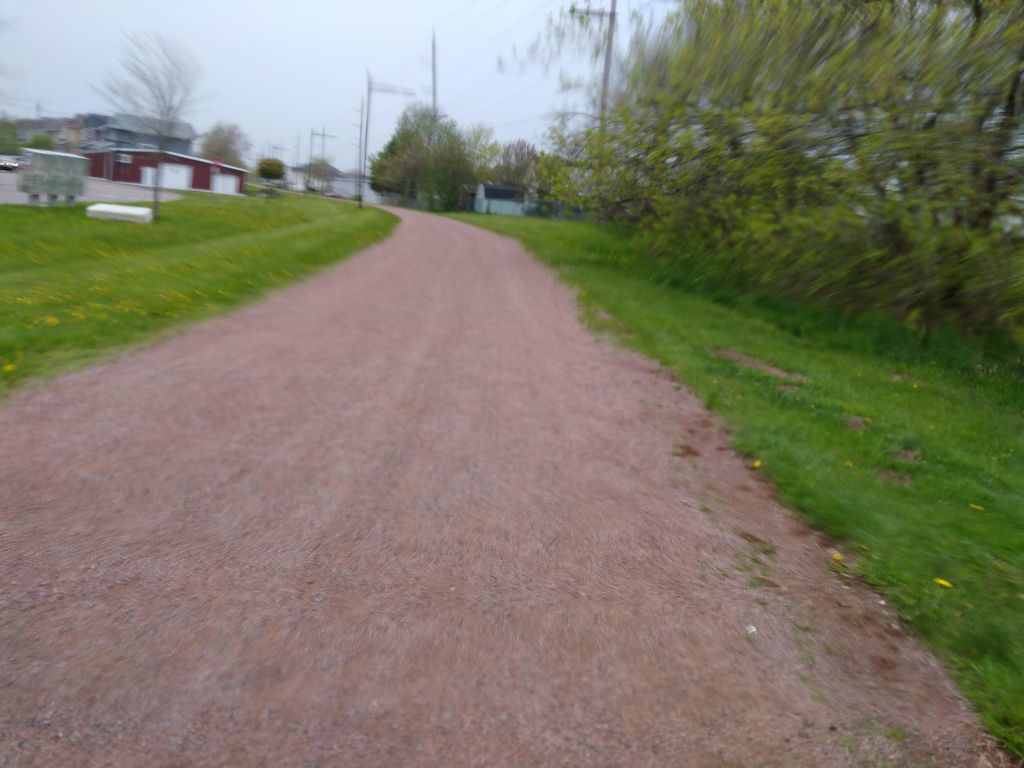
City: charlottetown